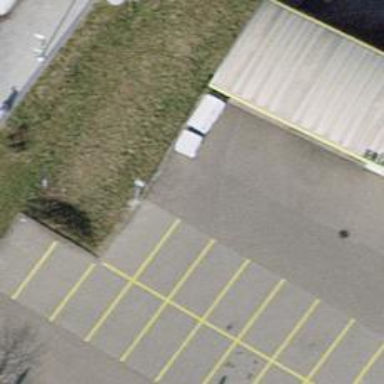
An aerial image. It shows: Parking aisle designated as service road.